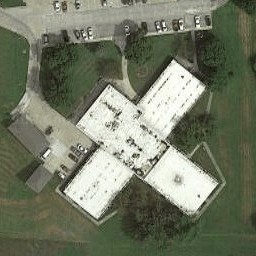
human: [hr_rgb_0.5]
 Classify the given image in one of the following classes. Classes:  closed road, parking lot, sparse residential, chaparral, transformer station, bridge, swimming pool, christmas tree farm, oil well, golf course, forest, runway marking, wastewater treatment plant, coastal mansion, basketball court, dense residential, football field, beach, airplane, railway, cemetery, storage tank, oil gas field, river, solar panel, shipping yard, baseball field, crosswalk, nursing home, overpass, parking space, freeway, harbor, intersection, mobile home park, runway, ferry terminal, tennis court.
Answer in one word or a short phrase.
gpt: nursing home